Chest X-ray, AP view. Patient: 39 years old, sex F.
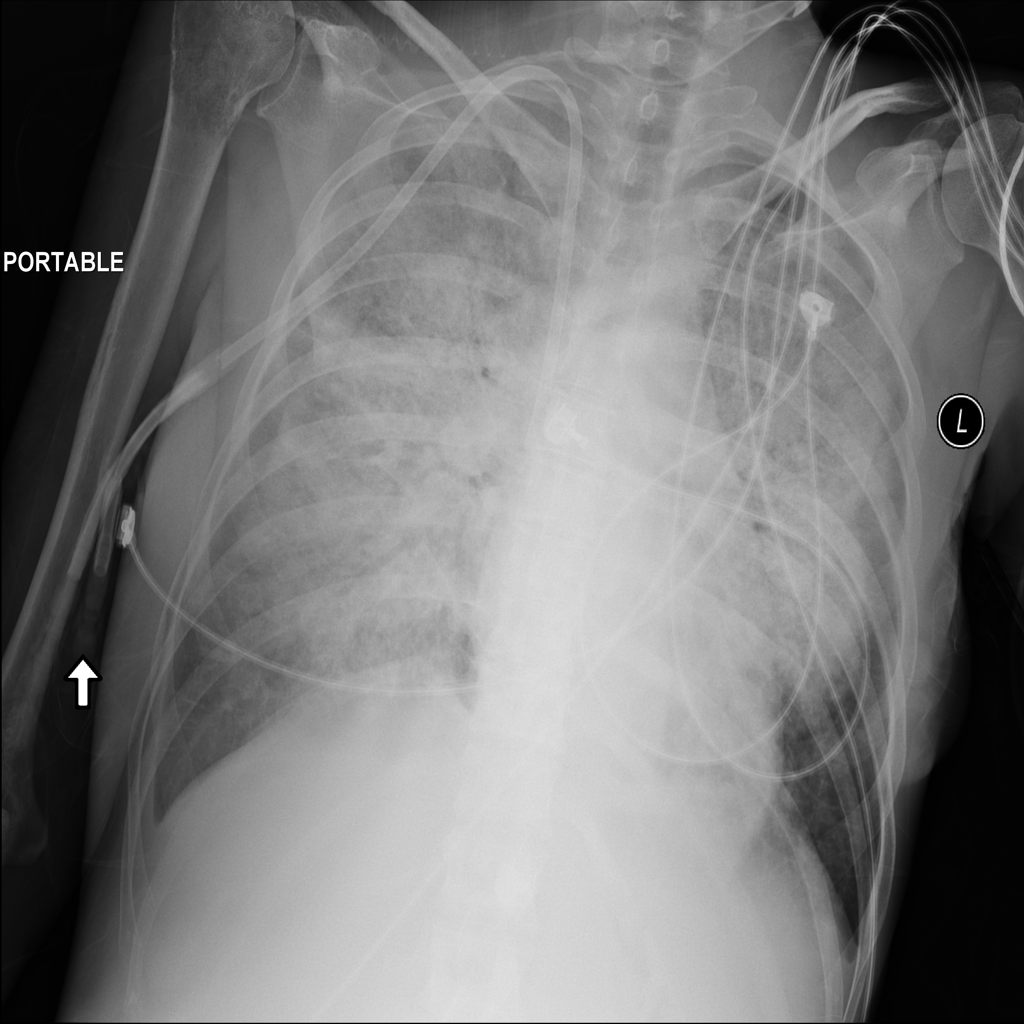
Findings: Edema